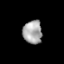
Tissue: lung
Cell type: T cells
Senescence score: 0.558
Nuclear area (px): 444
Mean DAPI intensity: 164.318